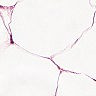
Metastatic tissue present: yes